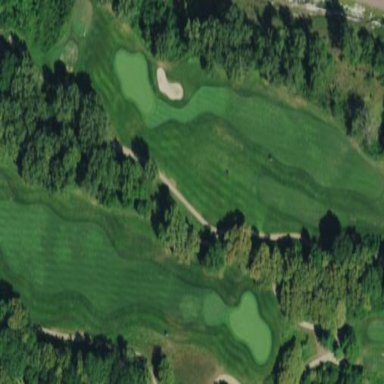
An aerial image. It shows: Golf fairway surrounded by grass.